Question: I was expecting a little help in my discrete maths problem. Is there any way to shorten up the binary tree or I have to construct for the whole data below.
>
1. Construct a Huffman code for the letters of the English alphabet where the frequencies of letters in typical English text are as shown in this table.

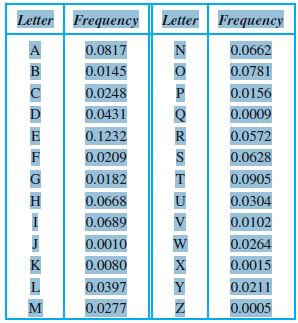
Answer: For a true Huffman code and to satisfy the requirements of the exercise you do need a binary tree. There are alternative ways of doing it some discussed in <URL>.
You could put all the low frequency letters in the same bin and just use a simple scheme for the 8 lowest frequency letters. So B=000, J=001, K=010, P=011, Q=100, V=101, X=110, Z=111. Just append these codes to the Huffman coding with BJKPQVXZ treated as a single character.